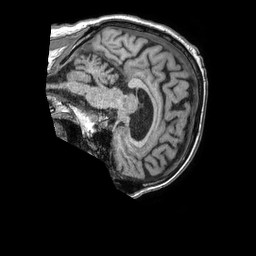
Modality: T1w
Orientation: sagittal
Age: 72
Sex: male
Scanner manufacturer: philips
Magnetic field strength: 1.5 T
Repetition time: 0.007754 s
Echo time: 0.003534 s